Question: I'm new to laravel and php and I need some help.
/Object
'''
<?php
class Alert {
public function type()
{
return 'default';
}
public function title()
{
return '';
}
public function message()
{
return '';
}
}
'''
'''
@if (isset($alert))
<div class="alert alert-{{ $alert->type }} alert-dismissible" role="alert">
<button type="button" class="close" data-dismiss="alert" aria-label="Close"><span aria-hidden="true">&times;</span></button>
<strong>{{ $alert->title }}</strong> {{ $alert->message }}
</div>
@endif
'''
- This works well.
'''
$alert = new Alert;
$alert->type = 'success';
$alert->title = '';
$alert->message = 'Successfully Added';
'''
- This gives me an error because I removed the '$alert->title'.
'''
$alert = new Alert;
$alert->type = 'success';
$alert->message = 'Successfully Added';
'''

What I want is when I only specify the '$alert->message' it will still display the message without giving me error and just get the default value from the model.
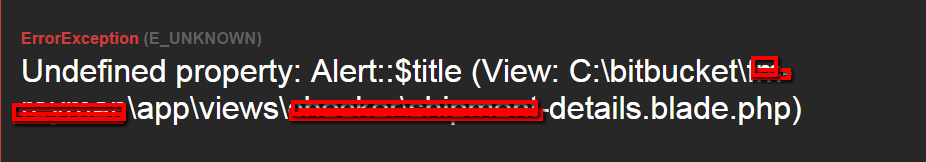
Answer: add 'public $title = '';' in your class.